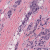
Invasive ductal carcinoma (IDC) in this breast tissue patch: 1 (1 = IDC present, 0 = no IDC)